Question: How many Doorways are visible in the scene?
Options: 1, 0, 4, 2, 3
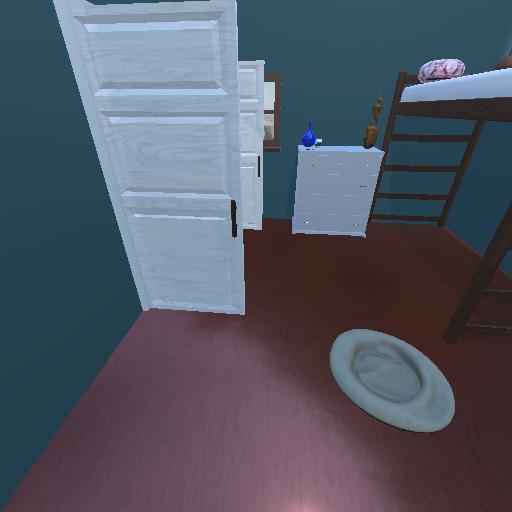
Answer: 1